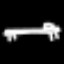
Label: bed